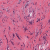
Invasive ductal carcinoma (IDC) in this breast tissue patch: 1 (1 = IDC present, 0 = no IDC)